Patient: sex M, age 70
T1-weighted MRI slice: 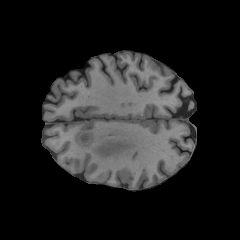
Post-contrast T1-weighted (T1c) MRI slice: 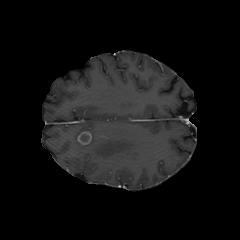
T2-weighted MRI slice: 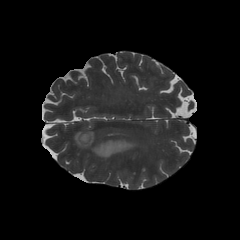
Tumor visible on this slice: yes
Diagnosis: Glioblastoma, IDH-wildtype
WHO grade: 4